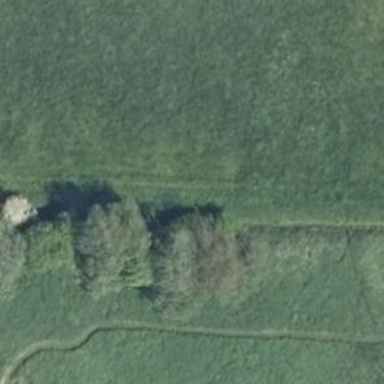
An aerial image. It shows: Row of trees in natural setting.